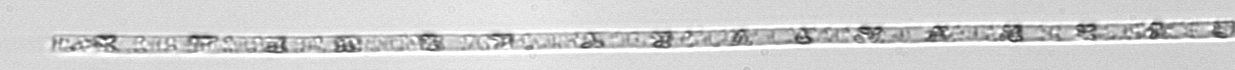
Label: Leptocylindrus